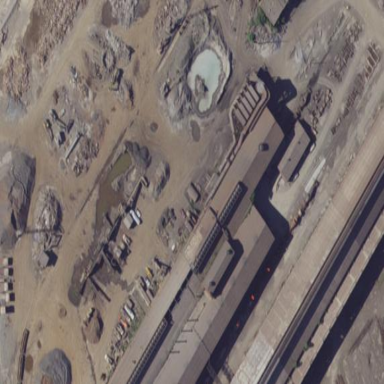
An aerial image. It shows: Industrial building.